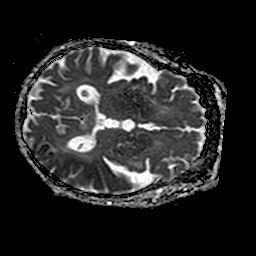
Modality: ADC
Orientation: axial
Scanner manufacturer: philips
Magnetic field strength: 1.5 T
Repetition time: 3.649 s
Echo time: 0.09257 s